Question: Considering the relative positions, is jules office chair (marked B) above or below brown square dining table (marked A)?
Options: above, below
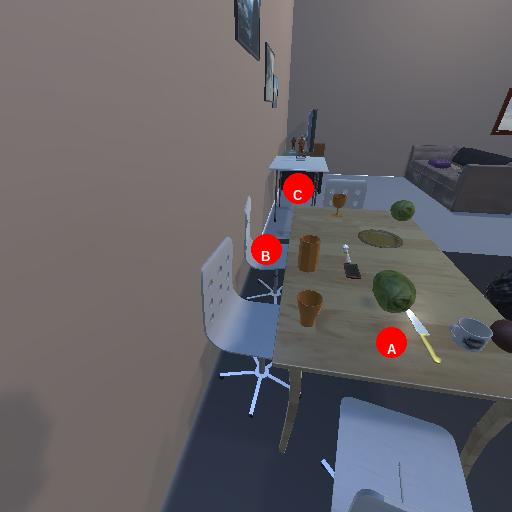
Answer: above